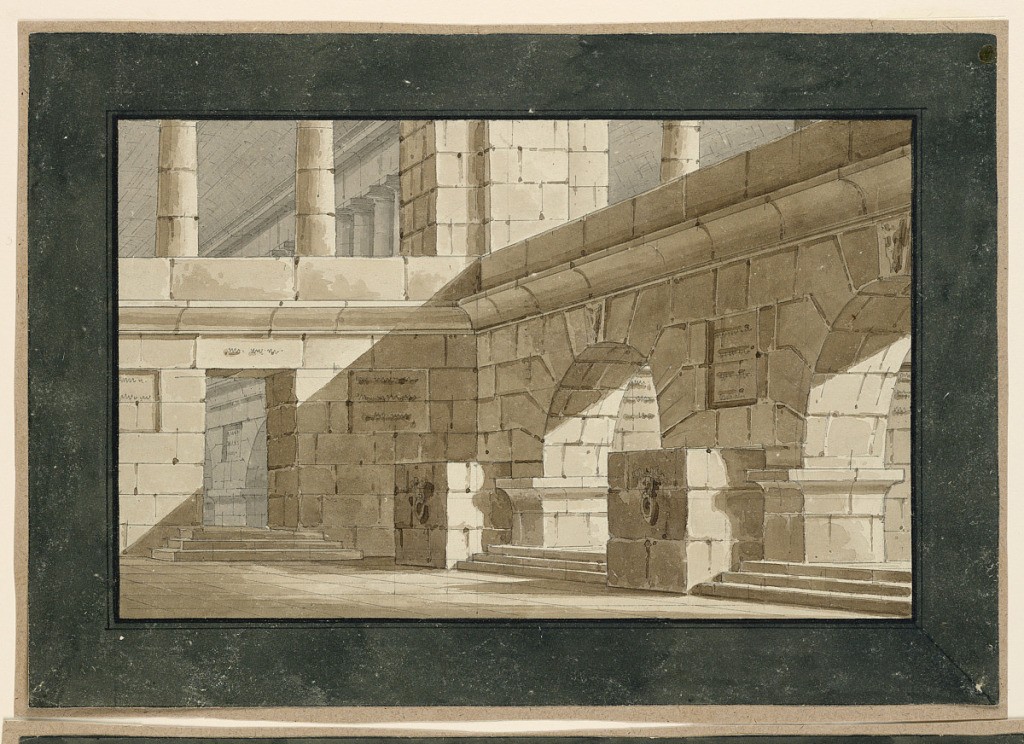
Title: Stage Design, Court of Antique Building
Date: early 19th century
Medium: Pen and bistre ink, brush and wash on paper
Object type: Drawing
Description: Horizontal rectangle. Court of antique building opening up to various halls by door and archways.